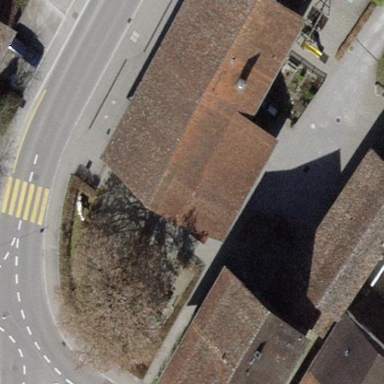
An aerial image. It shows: Gabled house serving as restaurant.